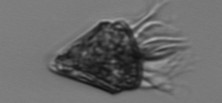
Label: Strombidium_morphotype2